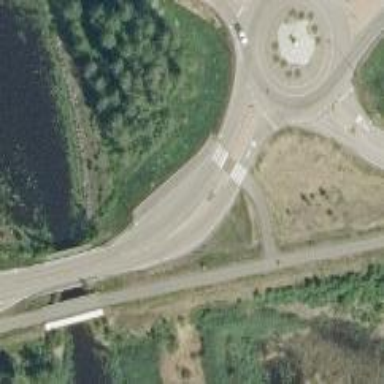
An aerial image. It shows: Marked road crossing.